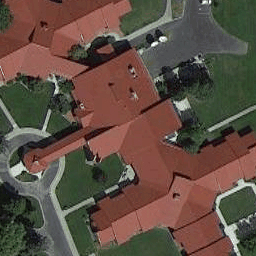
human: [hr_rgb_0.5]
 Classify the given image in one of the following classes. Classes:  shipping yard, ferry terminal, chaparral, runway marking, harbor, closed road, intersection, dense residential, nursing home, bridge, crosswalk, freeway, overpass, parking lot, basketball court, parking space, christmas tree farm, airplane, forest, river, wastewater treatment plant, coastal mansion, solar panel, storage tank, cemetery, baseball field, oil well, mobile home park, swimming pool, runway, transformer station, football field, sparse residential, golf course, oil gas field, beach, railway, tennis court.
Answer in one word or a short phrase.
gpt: nursing home